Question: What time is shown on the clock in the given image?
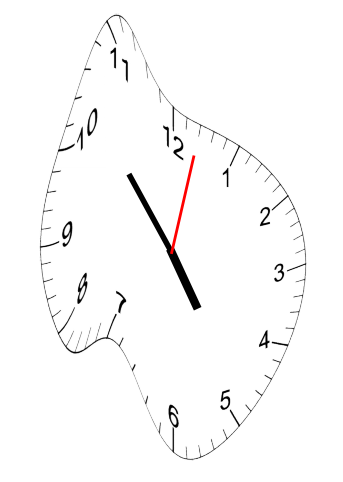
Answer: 04:53:02